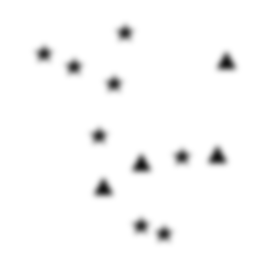
Squares: 0
Triangles: 4
Stars: 8
Total shapes: 12